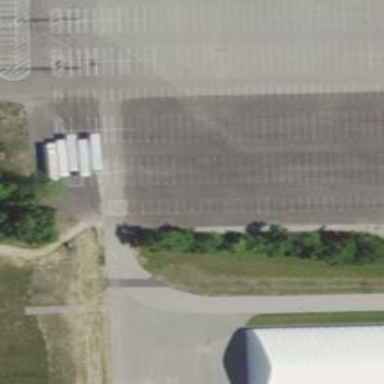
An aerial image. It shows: Parking area with concrete surface.